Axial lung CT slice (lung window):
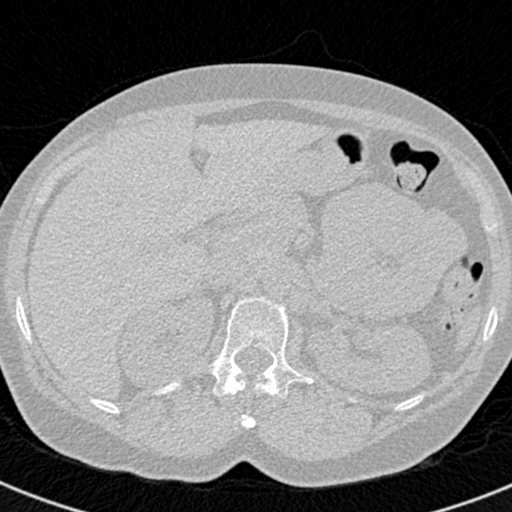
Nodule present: no